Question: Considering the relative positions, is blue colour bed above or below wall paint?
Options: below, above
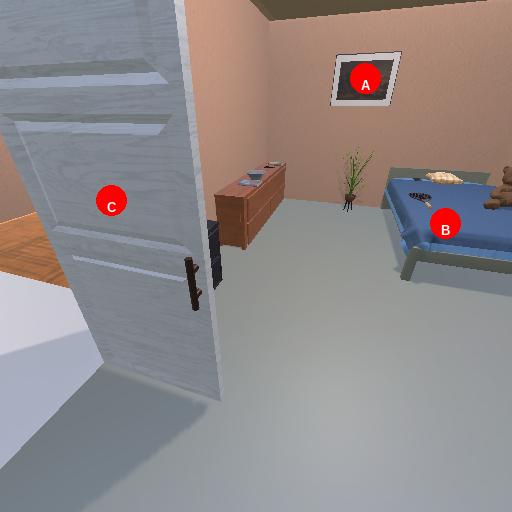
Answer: below